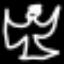
Label: angel